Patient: sex M, age 65
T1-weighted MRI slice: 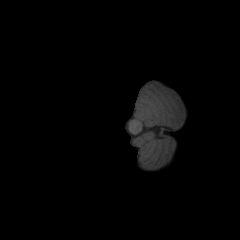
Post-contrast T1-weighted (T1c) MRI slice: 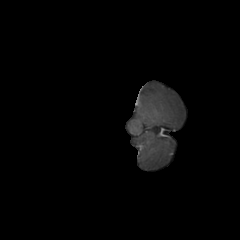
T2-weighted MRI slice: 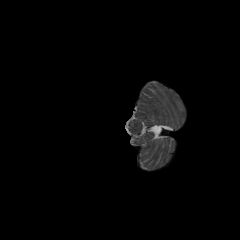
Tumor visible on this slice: no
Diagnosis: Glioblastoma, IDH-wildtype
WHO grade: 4